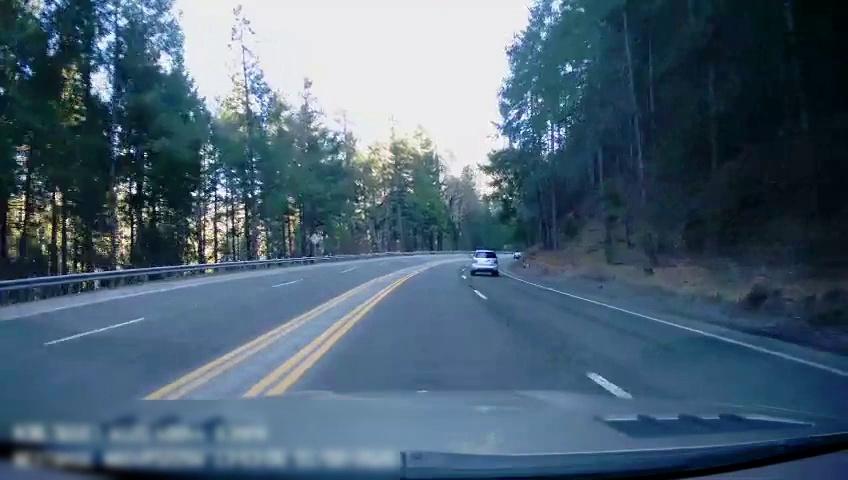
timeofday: Day
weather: Sunny
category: Drivable Space
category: Vehicles | Car
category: Vehicles | SUV
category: Lanes | Current Lane
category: Lanes | Alternate Lane
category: Lanes | Current Lane
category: Lanes | Alternate Lane
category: Lanes | Opposite Lane
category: Lanes | Opposite Lane
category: Lanes | Opposite Lane
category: Lanes | Opposite Lane